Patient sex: M
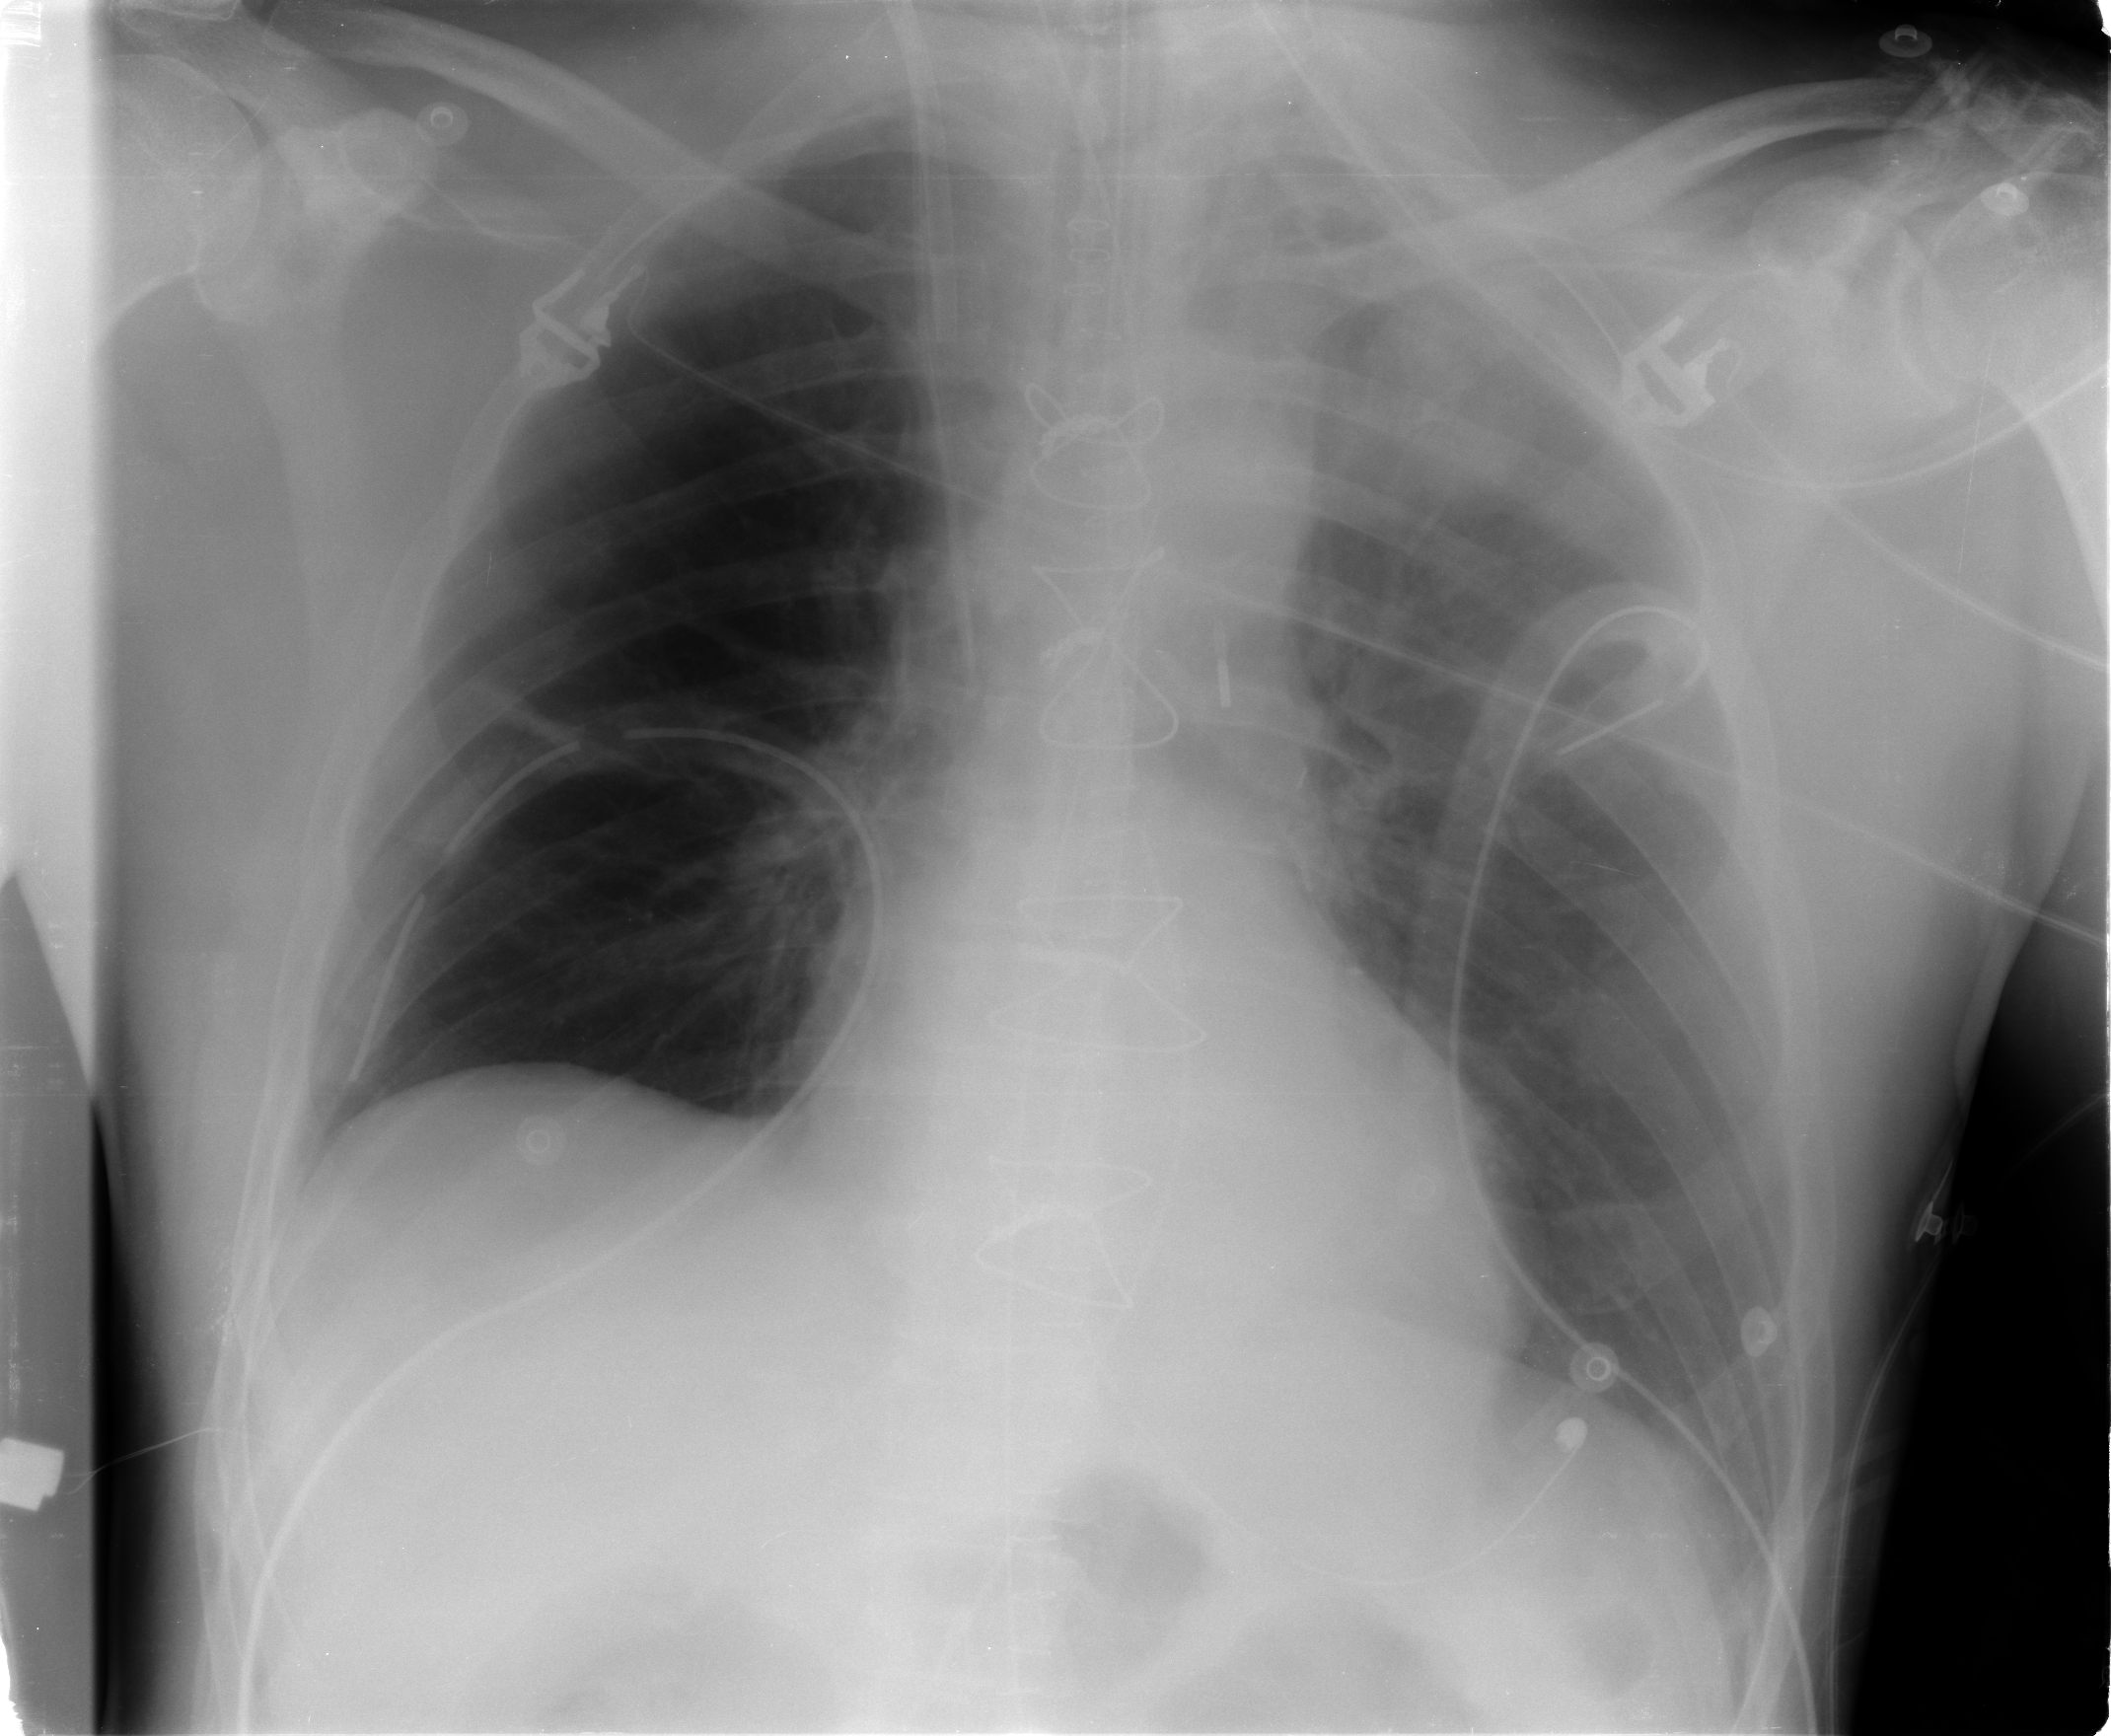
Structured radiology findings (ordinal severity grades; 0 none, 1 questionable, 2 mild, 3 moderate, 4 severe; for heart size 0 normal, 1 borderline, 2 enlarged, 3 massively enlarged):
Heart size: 0
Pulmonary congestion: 2
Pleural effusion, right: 0
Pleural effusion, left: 0
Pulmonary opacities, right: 0
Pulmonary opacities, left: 1
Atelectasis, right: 2
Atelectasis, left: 2